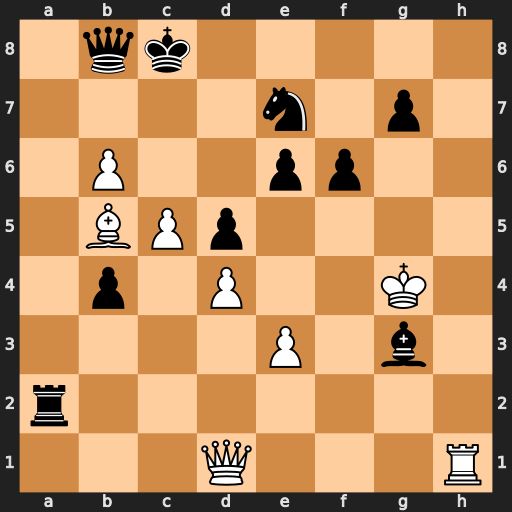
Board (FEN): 1qk5/4n1p1/1P2pp2/1BPp4/1p1P2K1/4P1b1/r7/3Q3R
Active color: w
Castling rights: -
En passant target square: -
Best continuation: Rh8+ Kb7 Rxb8+